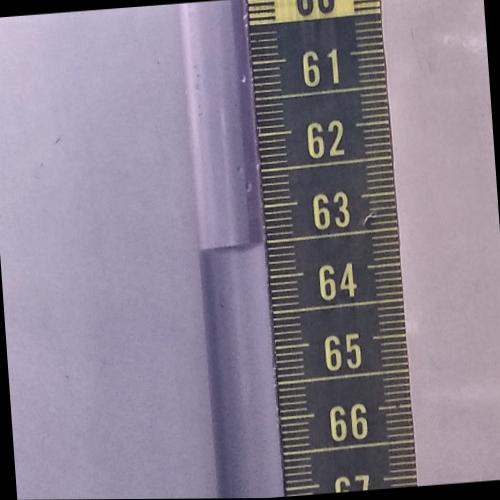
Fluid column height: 63.5 cm